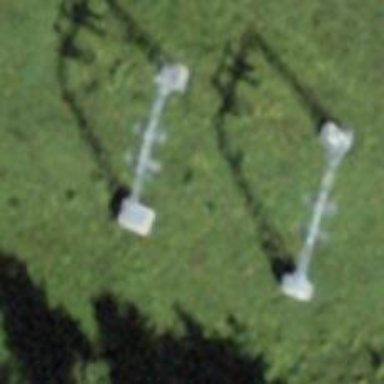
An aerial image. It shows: Pylon for aerialway.